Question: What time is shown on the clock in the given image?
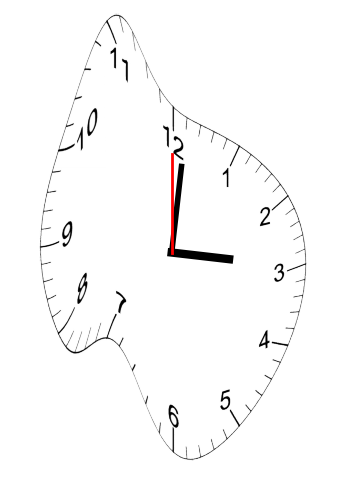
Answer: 03:01:00